Field crop: maize
Growth stage: 2
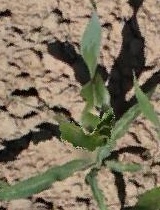
Species: maize